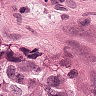
Metastatic tissue present: yes